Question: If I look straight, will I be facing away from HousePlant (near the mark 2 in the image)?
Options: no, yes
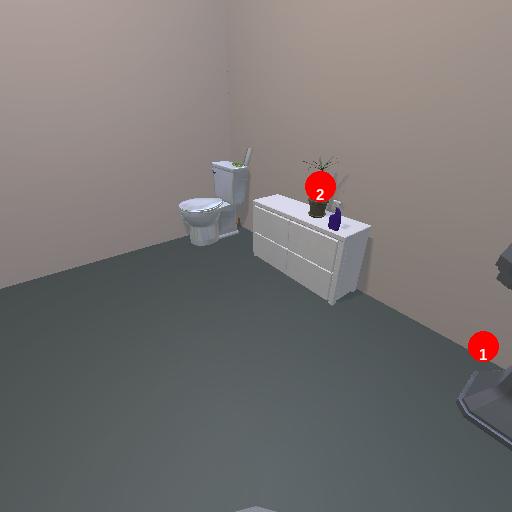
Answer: no